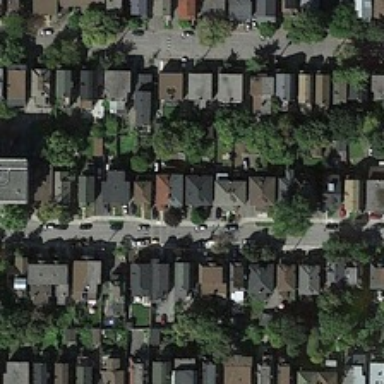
Many buildings and green trees are in a dense residential area .